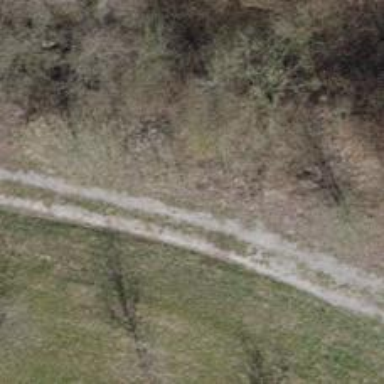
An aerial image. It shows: Track road with grade3 tracktype.